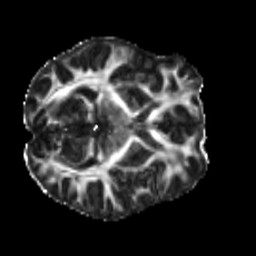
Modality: FA
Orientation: axial
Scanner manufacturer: siemens
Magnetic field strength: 3 T
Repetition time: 4 s
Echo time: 0.0594 s